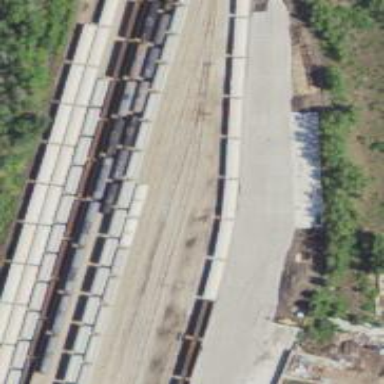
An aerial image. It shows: Railway yard in service.